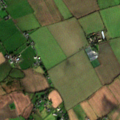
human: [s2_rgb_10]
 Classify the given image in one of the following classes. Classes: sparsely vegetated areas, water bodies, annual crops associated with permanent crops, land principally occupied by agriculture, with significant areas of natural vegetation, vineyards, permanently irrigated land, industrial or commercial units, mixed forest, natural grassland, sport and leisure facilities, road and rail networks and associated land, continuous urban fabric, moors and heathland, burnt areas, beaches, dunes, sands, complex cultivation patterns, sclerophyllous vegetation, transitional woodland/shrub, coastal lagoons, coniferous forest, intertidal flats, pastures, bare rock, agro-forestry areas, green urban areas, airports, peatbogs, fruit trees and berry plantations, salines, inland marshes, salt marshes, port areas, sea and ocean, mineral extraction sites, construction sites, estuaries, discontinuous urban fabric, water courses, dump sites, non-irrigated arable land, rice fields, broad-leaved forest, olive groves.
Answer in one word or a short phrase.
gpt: non-irrigated arable land, pastures